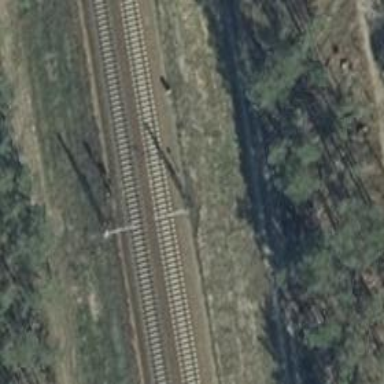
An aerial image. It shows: Railway signal.